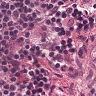
Metastatic tissue present: no